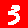
Digit: 3